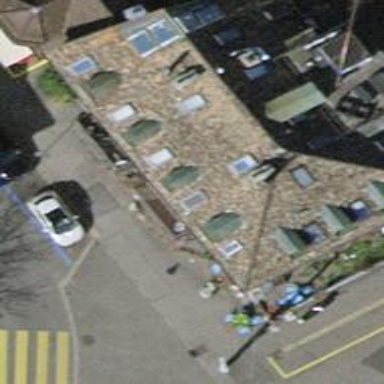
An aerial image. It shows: Pub.